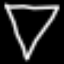
Label: diamond